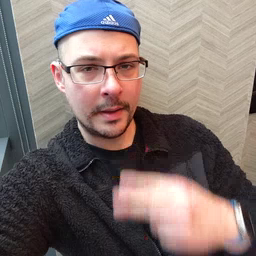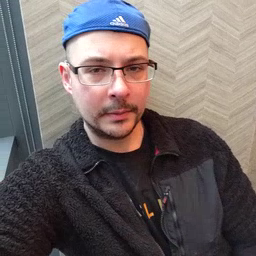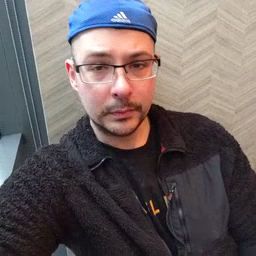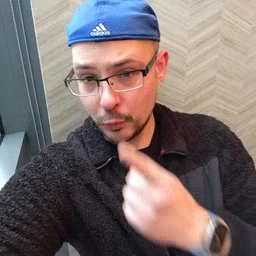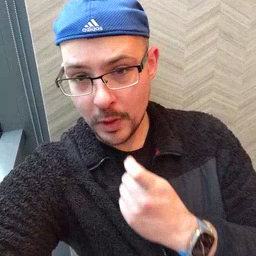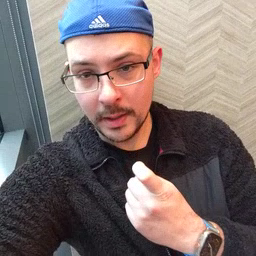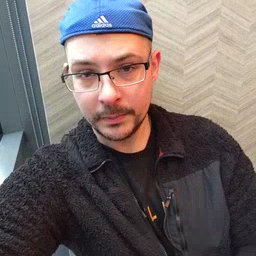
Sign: red